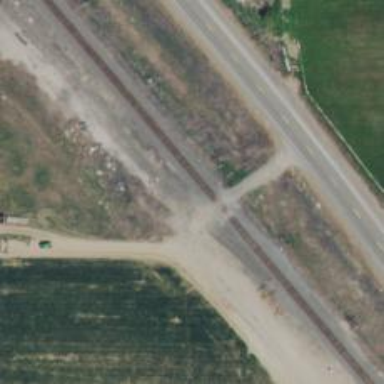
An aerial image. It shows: Rail spur service.